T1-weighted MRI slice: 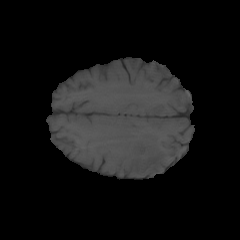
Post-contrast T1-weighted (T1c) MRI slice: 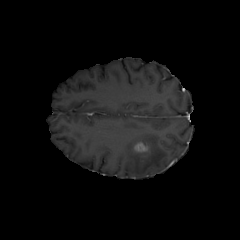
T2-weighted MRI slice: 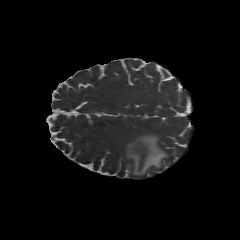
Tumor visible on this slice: yes